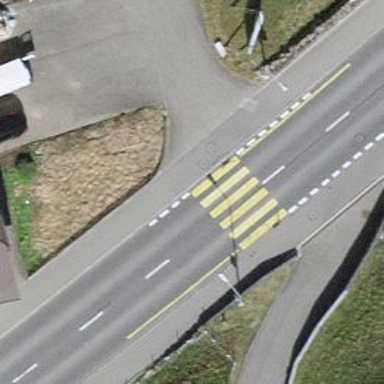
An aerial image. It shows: Uncontrolled zebra crossing with notable zebra markings.